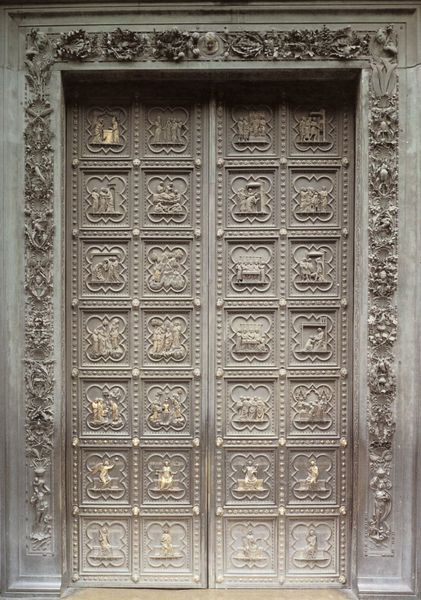
Titel: Südportal
Künstler: Andrea Pisano
Standort: Florenz, Baptisterium (EU - I - Toskana)
Schlagwörter: tür, rahmen, relief, bronze, foto, quadrate, florenz, kassetten, ghiberti, paradiestür